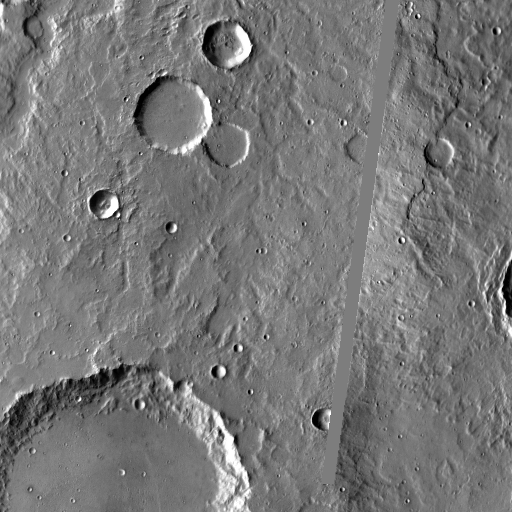
Crater classes present: Background, Other, Layered, Buried, Secondary